Field crop: maize
Growth stage: 1
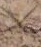
Species: salsola